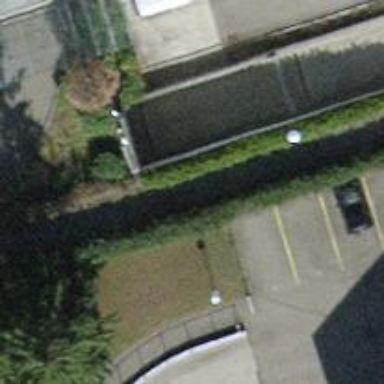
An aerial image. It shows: Parking area.